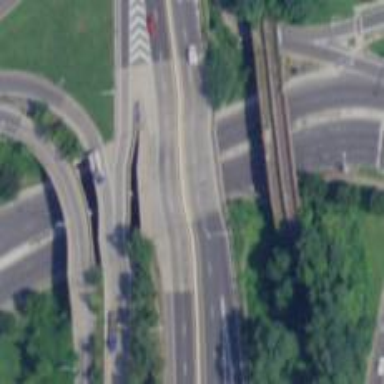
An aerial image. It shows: Urban freeway bridge over motorway.